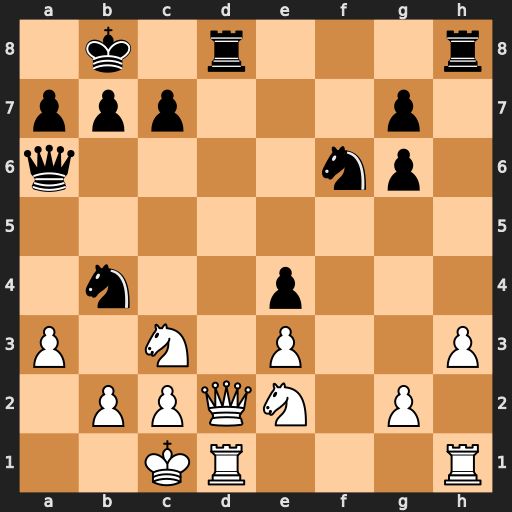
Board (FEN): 1k1r3r/ppp3p1/q4np1/8/1n2p3/P1N1P2P/1PPQN1P1/2KR3R
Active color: w
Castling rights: -
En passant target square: -
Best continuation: Qxd8+ Rxd8 Rxd8#